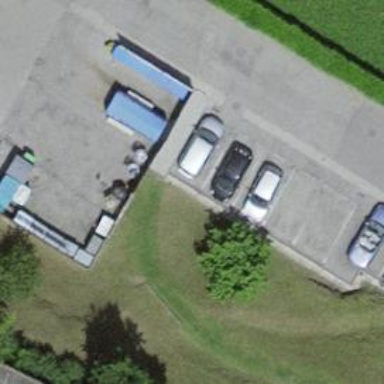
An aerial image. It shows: Recycling center for various types of waste.